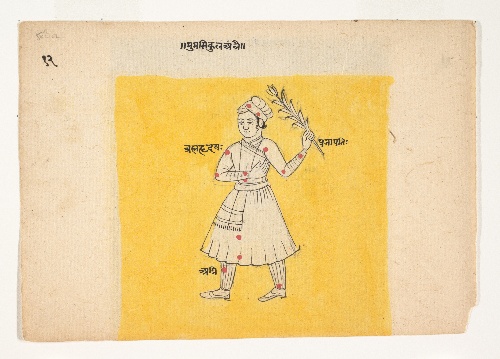
Date: mid-late 19th century
Object type: Painting
Classification: Paintings
Medium: Ink and opaque watercolor on paper
Culture: India
Dimensions: 6 1/4 x 8 7/8 in. (15.9 x 22.5 cm)
Department: Asian Art
Credit line: Gift of Daniel J. Slott, 1977
Accession year: 1977
Repository: Metropolitan Museum of Art, New York, NY
Tags: Men